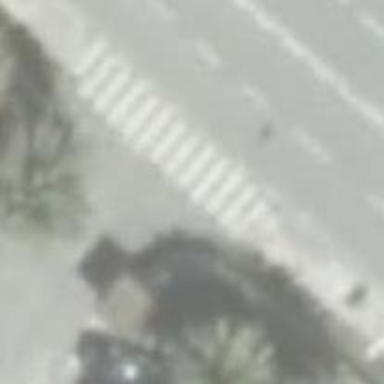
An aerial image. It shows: Crossing for cyclists.